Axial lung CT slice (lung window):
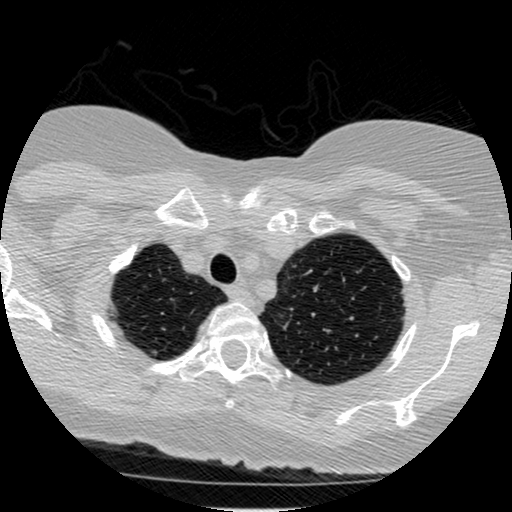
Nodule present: yes
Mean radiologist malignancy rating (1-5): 3